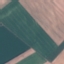
Land use / land cover: AnnualCrop